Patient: sex M, age 50
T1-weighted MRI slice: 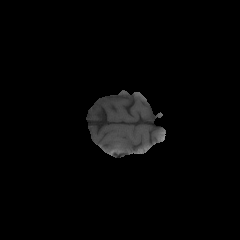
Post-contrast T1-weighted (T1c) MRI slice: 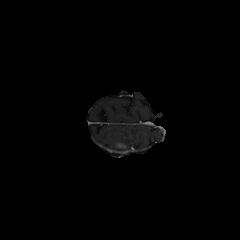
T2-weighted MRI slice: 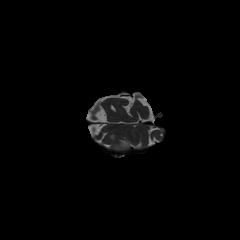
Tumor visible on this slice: yes
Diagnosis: Glioblastoma, IDH-wildtype
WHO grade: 4